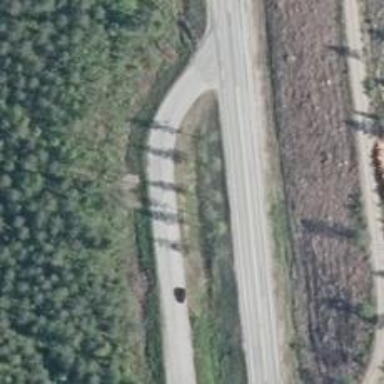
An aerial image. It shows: Rest area along the road.